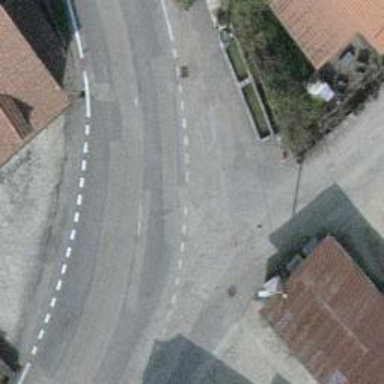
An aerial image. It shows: Tertiary road.